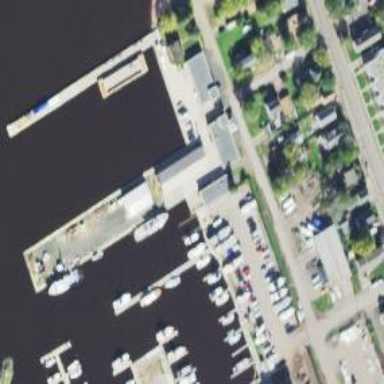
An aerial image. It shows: Man-made pier.